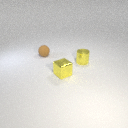
small yellow metal cube in front of small brown rubber sphere